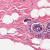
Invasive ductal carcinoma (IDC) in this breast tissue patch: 0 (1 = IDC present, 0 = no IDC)